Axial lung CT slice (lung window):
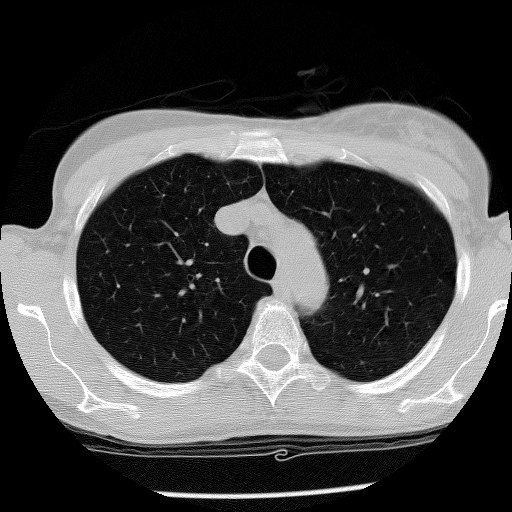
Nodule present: no